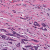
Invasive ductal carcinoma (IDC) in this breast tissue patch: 1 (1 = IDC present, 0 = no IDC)